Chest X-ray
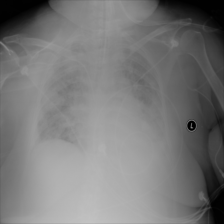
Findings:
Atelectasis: negative
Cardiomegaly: negative
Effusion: negative
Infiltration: negative
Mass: negative
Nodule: negative
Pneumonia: negative
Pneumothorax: negative
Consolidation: positive
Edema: positive
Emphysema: negative
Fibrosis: negative
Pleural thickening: negative
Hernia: negative